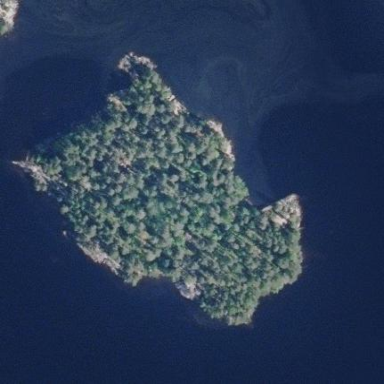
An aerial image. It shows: Islet.